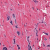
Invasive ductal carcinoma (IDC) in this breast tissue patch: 0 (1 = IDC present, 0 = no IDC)